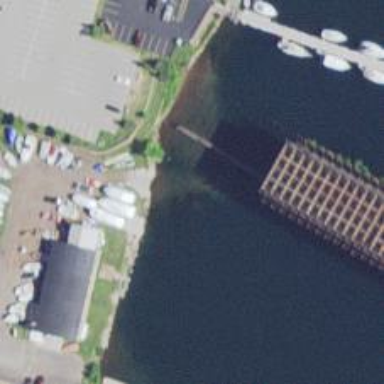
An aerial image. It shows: Man-made pier.